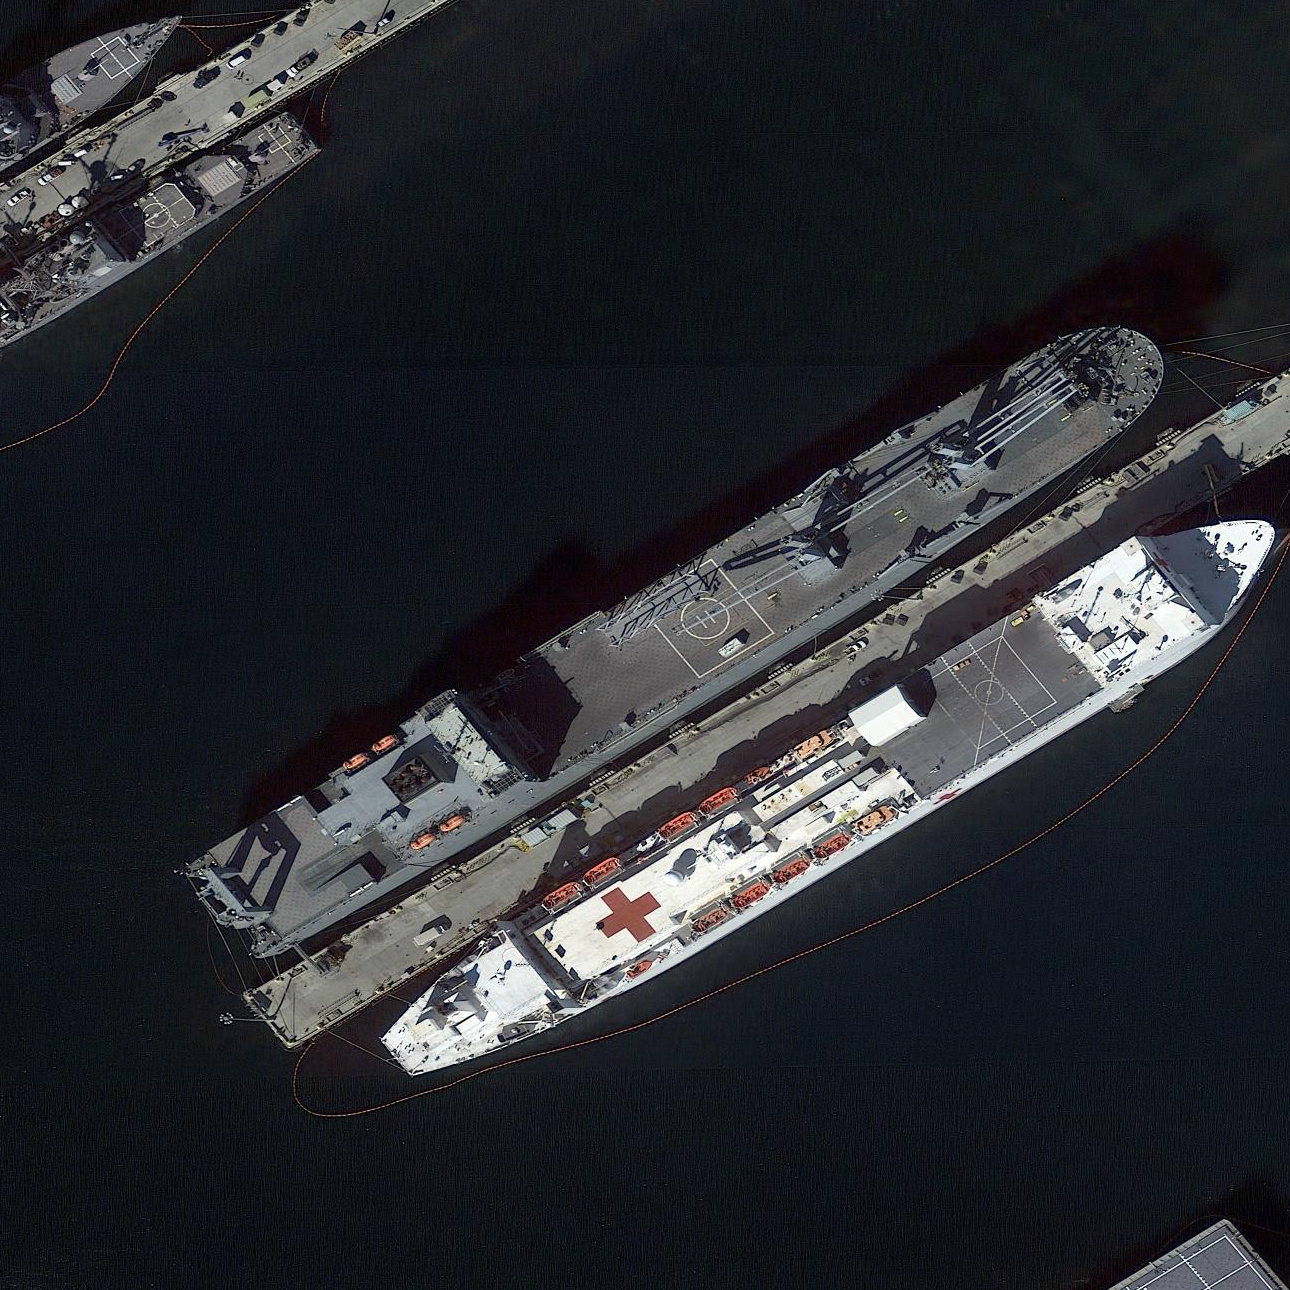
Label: civil